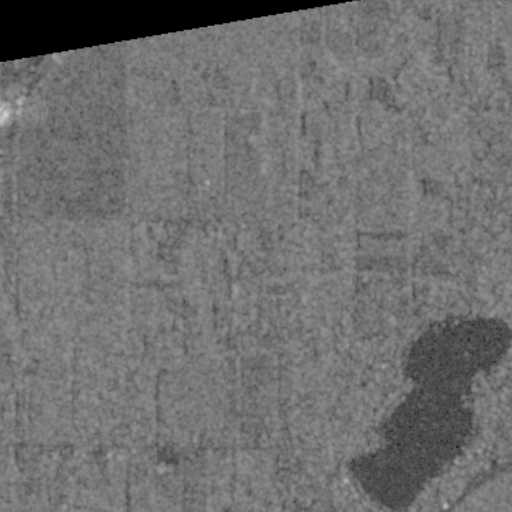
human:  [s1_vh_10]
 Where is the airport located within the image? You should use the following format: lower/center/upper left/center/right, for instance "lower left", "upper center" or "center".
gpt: The airport is located in the lower left of the image.
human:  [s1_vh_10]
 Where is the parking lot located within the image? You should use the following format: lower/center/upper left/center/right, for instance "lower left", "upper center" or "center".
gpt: The parking lot is located in the lower of the image.
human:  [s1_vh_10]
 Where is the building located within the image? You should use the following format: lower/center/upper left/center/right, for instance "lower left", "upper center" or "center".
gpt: The building is located in the lower center of the image.
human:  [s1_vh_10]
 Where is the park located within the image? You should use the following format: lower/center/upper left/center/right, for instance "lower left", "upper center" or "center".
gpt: There is no park in the image.

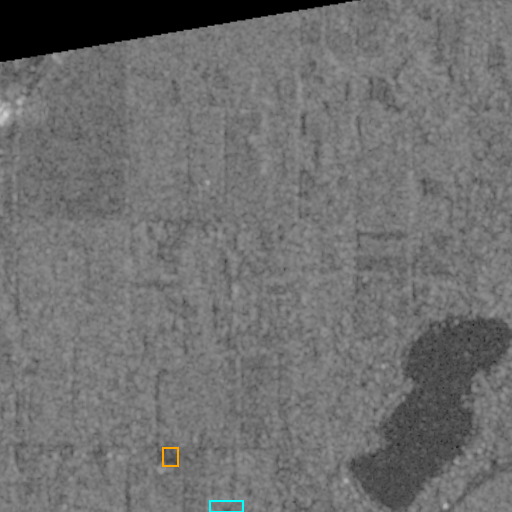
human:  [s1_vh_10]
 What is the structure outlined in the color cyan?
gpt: The structure outlined in cyan is a park.
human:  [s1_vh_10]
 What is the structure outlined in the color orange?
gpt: The structure outlined in orange is a parking lot.
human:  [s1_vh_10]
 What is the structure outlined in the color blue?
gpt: There is no blue outline.